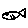
Label: fish